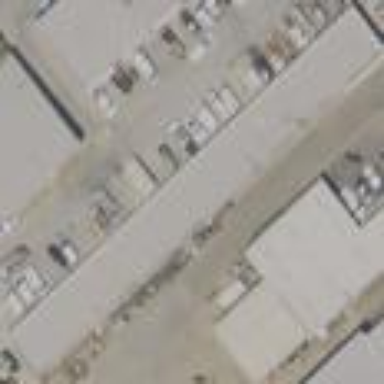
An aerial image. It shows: Industrial building.